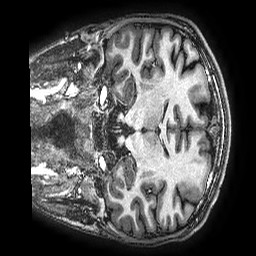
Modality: T1w
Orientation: coronal
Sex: male
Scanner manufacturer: ge
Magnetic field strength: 3 T
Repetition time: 0.00766 s
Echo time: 0.003476 s